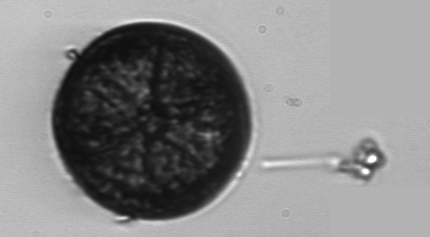
Label: Coscinodiscus